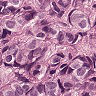
Metastatic tissue present: yes